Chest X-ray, PA view. Patient: 41 years old, sex F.
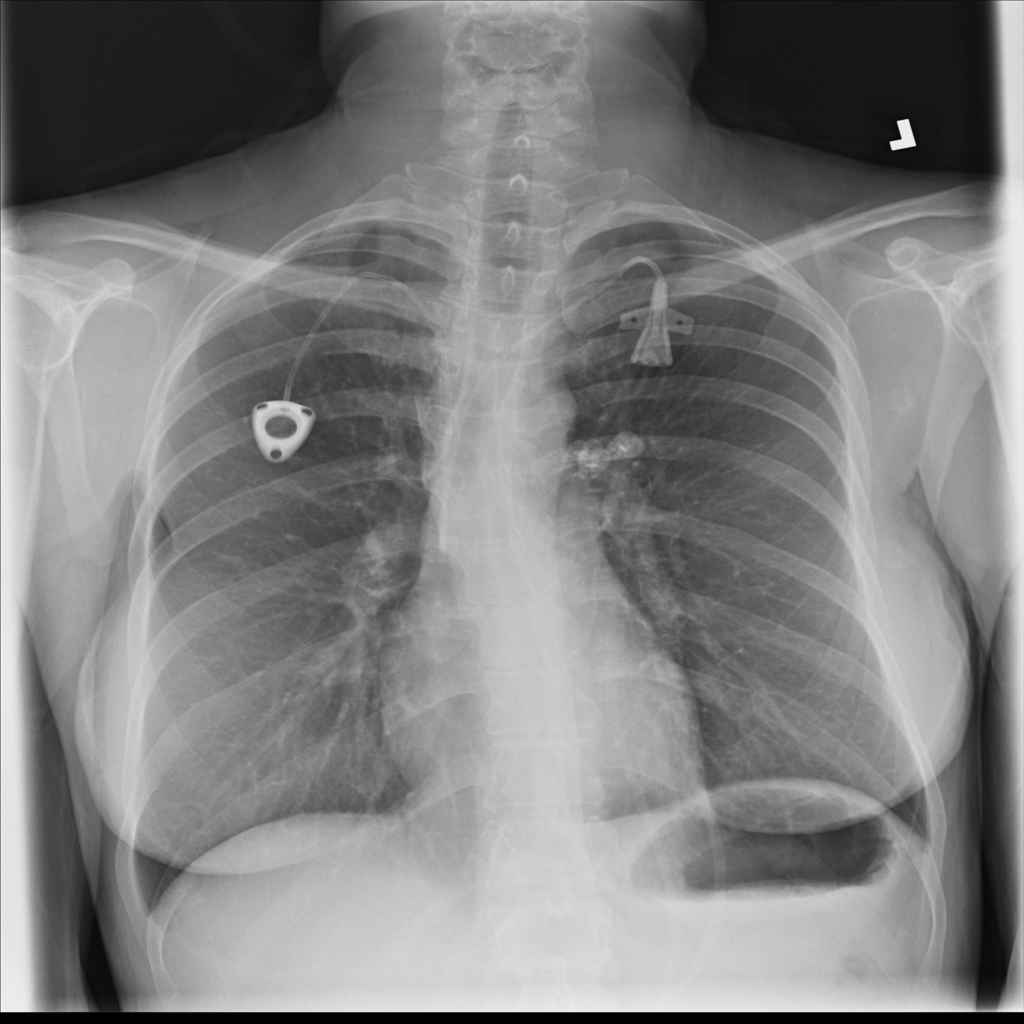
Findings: No Finding